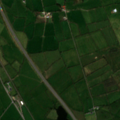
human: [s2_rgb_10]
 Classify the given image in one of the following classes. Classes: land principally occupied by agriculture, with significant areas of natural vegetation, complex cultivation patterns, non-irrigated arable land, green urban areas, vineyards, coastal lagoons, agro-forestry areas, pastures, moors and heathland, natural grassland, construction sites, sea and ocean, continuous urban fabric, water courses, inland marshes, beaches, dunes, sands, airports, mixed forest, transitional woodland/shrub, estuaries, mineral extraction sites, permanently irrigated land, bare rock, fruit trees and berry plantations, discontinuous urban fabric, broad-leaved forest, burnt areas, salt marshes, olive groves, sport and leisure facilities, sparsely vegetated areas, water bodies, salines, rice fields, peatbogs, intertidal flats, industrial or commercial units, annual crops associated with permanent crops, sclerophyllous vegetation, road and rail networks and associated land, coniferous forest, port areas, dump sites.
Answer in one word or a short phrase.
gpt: pastures, broad-leaved forest